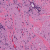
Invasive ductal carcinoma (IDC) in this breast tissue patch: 0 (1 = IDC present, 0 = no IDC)